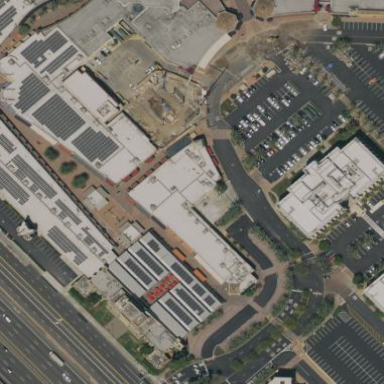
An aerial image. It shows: Mall building with shops.